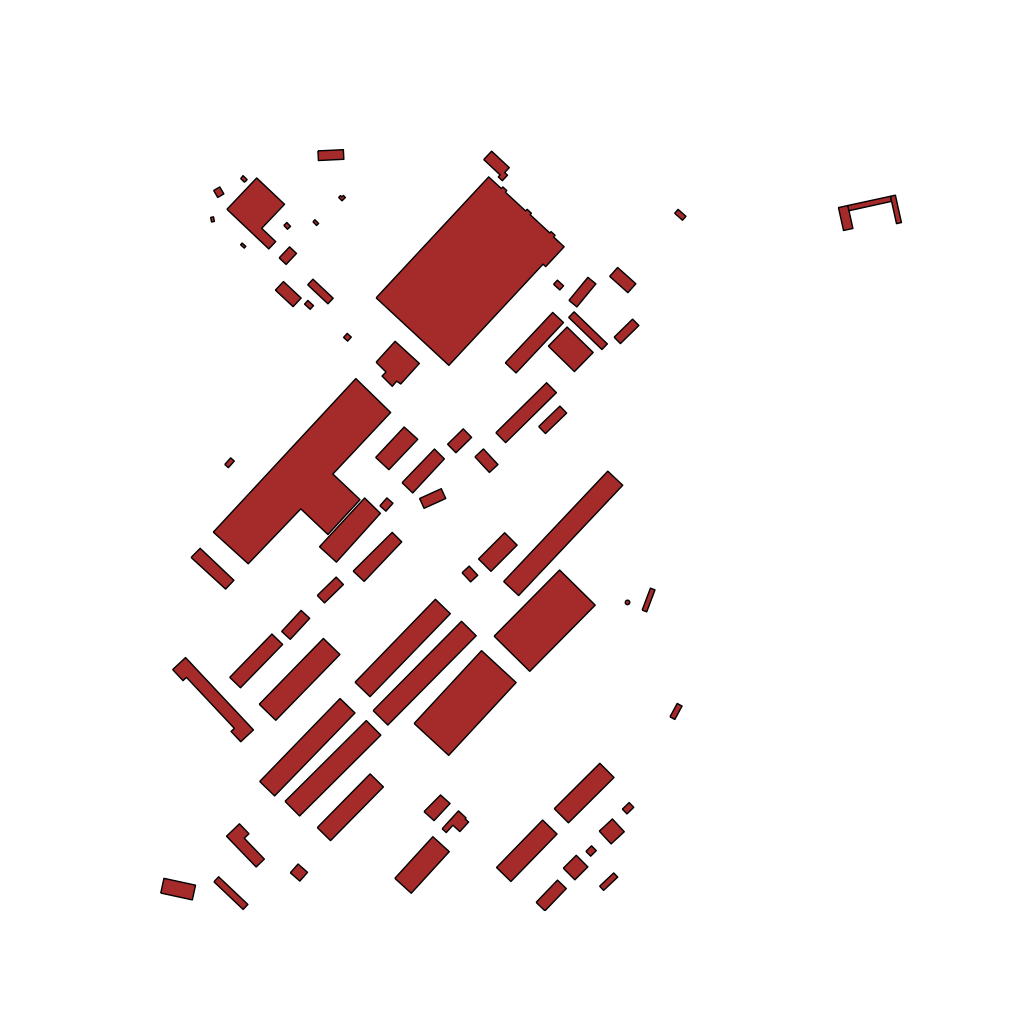
Tags: overhead vector_map, industrial, recreation, special, individual_rise, low_rise, medium_rise, density_1, Facility, 1.0 km²